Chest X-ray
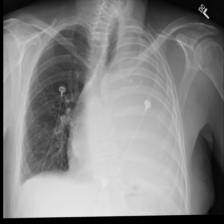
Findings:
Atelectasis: negative
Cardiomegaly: negative
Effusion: positive
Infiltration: negative
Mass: negative
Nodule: negative
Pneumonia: negative
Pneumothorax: negative
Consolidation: negative
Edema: negative
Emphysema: negative
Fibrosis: negative
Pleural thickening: negative
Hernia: negative